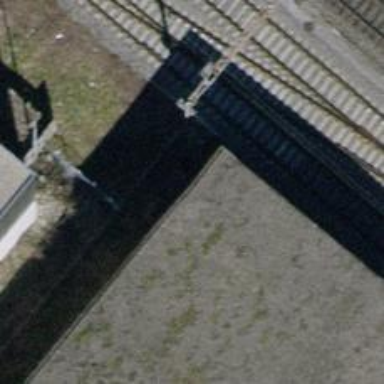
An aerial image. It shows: Railway buffer stop.